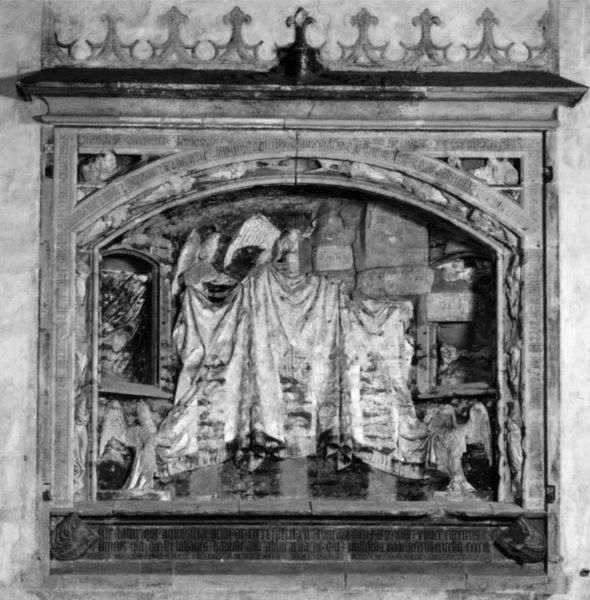
Titel: Sog. Kargretabel
Standort: Ulm
Institution: Münster
Schlagwörter: adler, flügel, schatten, umhang, vogel, grau, schwarz, weiss, tuch, wand, stein, vögel, kirche, figur, mantel, decke, gotik, fliegen, engel, relief, schrift, bogen, mauer, inschrift, bildhauerei, gestalt, foto, fotografie, photographie, nische, bedeckt, schwarzweiß, altar, photo, wappen, sims, sarg, grab, romanik, heiliger, grabstätte, schrein, himmelfahrt, grabmal, grablege, alatr, skulpzur